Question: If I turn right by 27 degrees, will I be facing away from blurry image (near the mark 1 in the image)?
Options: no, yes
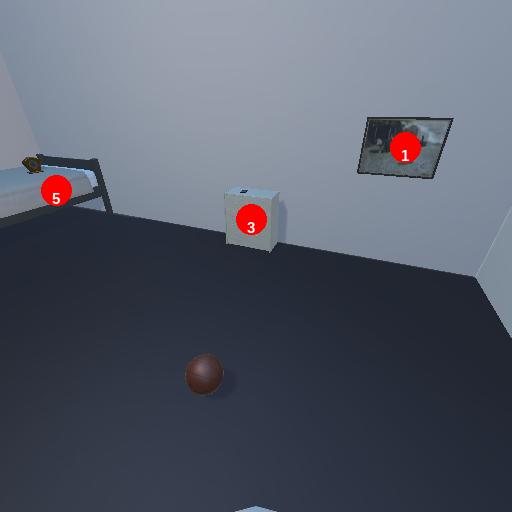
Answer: no